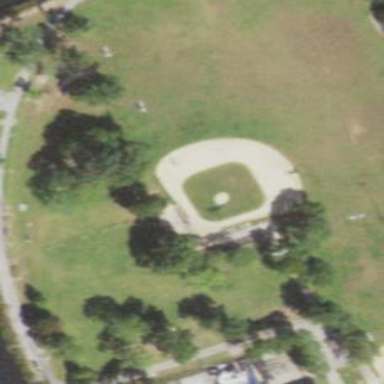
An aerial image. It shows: Baseball pitch for leisure land.